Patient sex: M
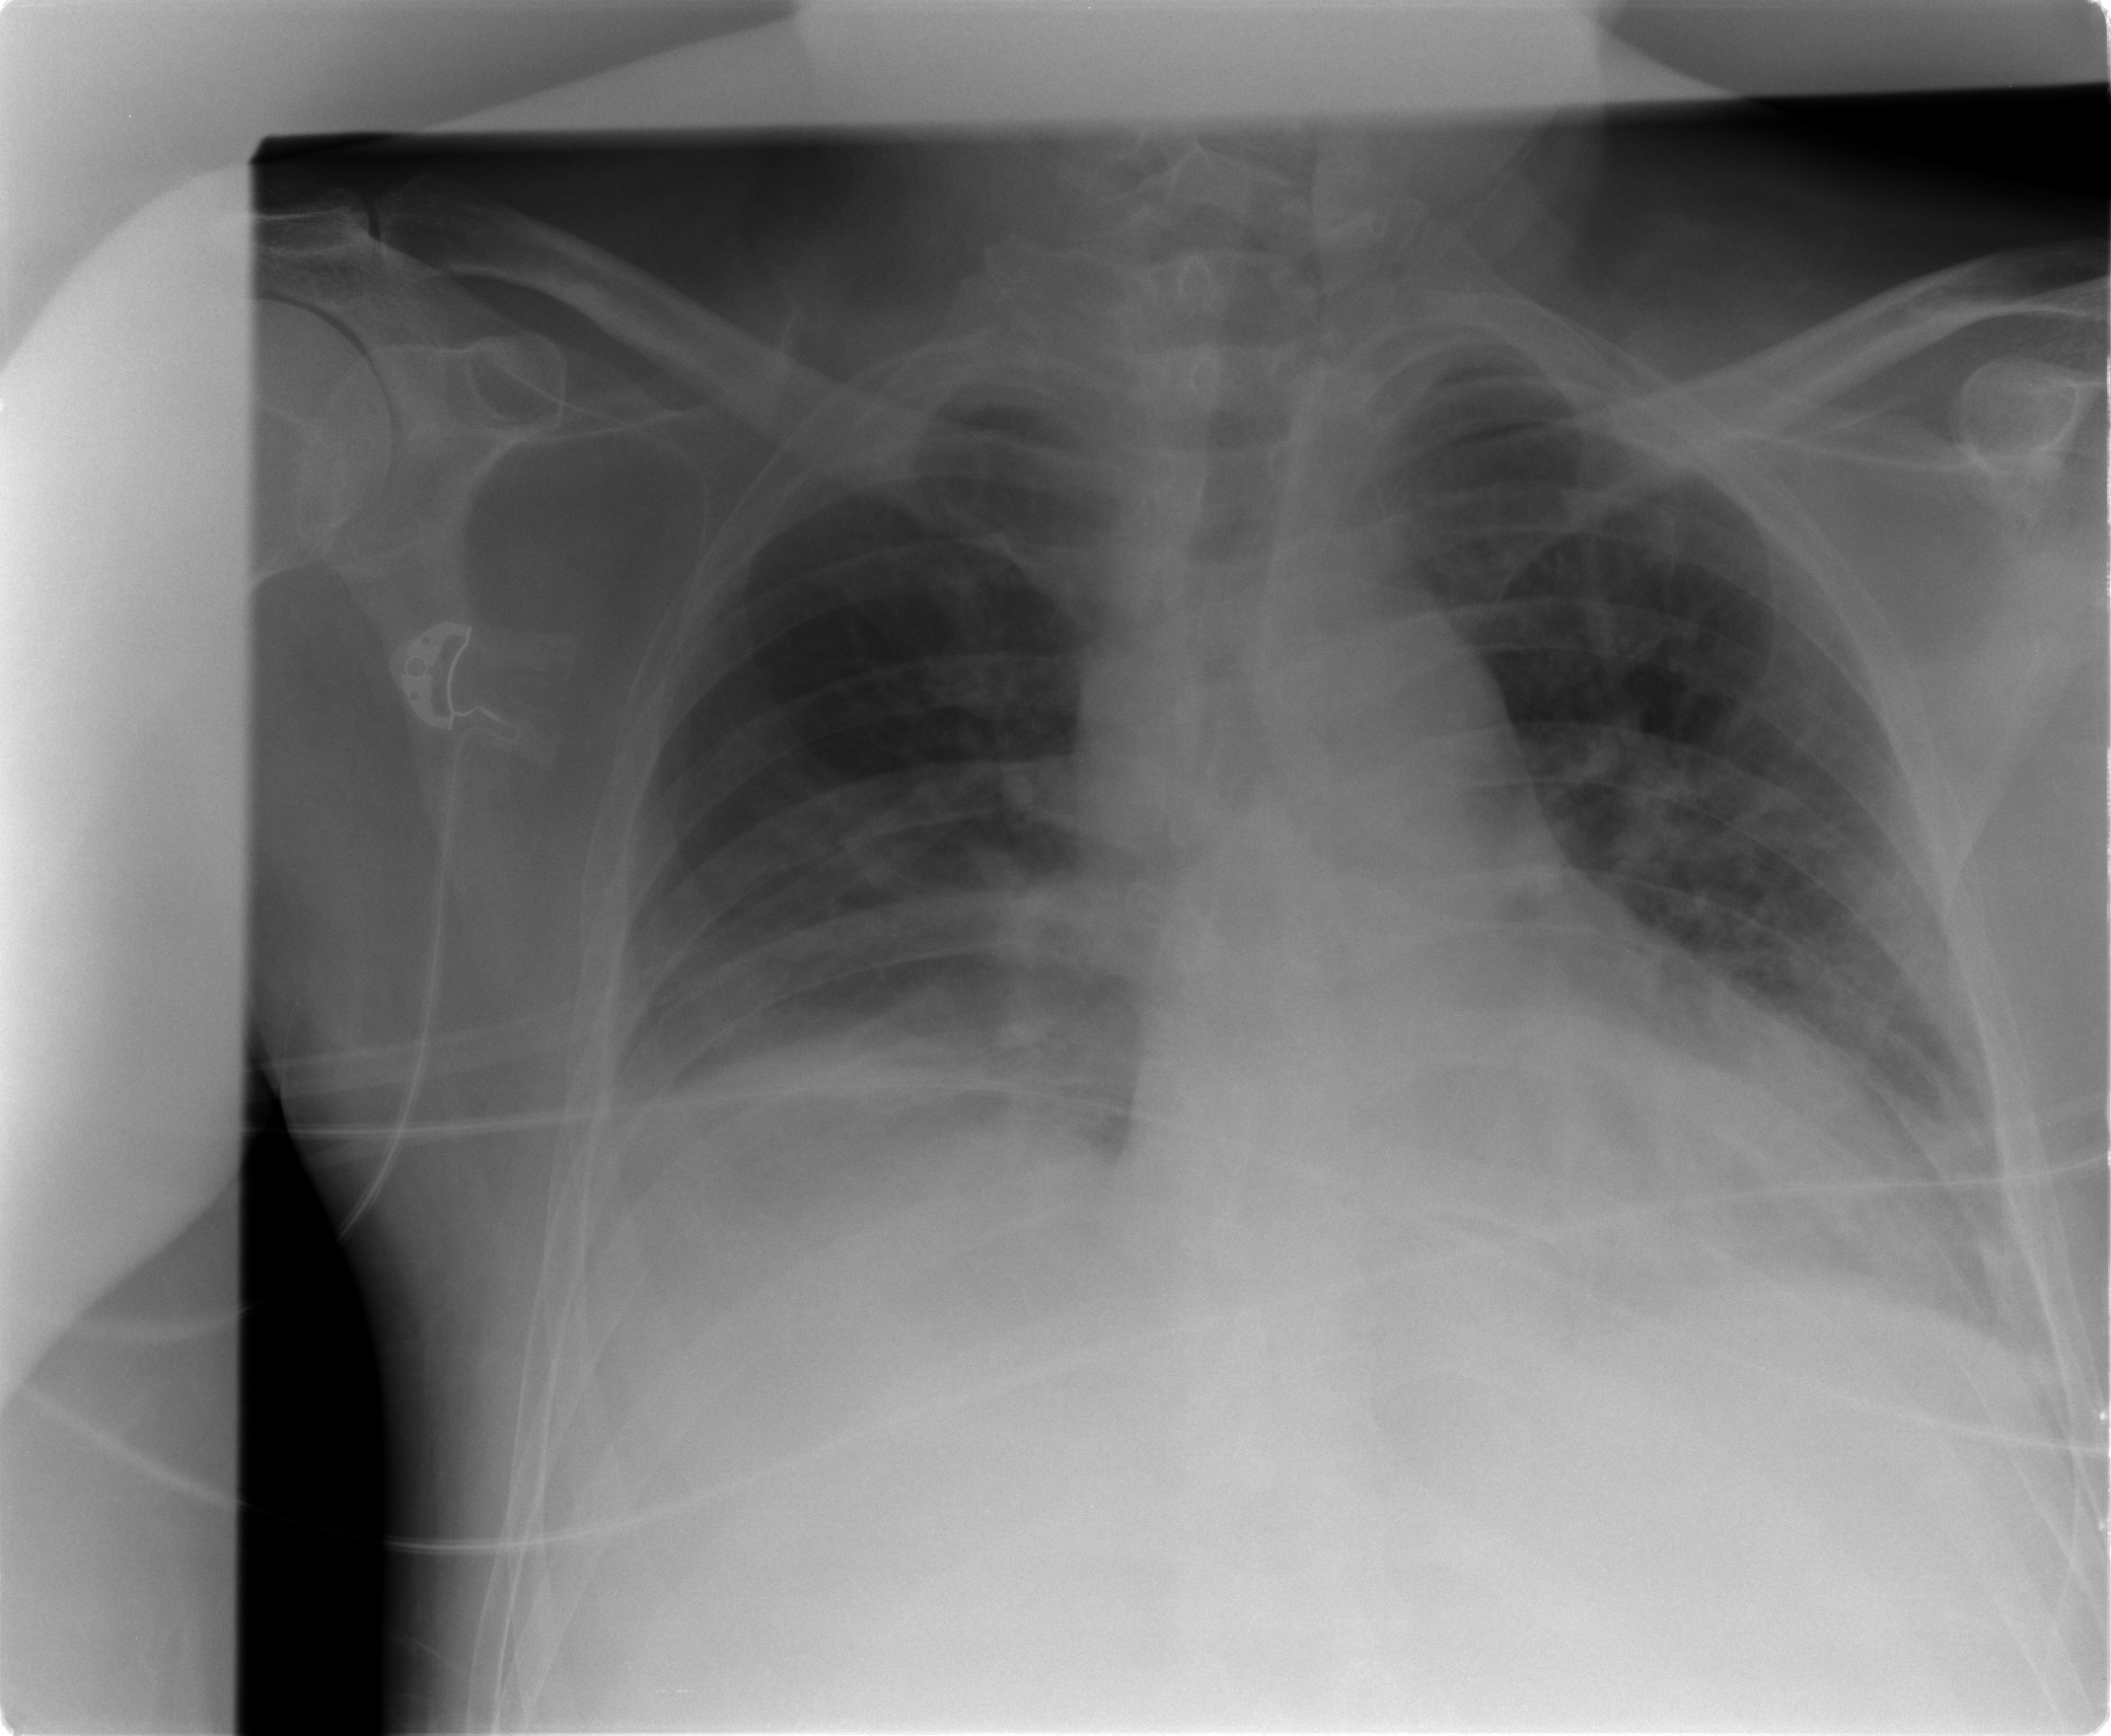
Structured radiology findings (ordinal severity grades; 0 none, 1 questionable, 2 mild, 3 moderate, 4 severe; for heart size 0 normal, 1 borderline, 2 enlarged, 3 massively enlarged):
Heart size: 1
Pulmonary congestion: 2
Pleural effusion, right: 2
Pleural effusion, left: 0
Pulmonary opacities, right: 0
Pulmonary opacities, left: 0
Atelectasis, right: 2
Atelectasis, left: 2